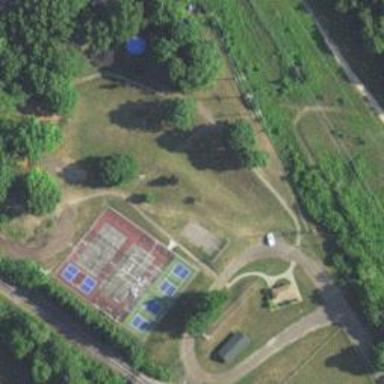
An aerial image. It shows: Recreational area with tennis and pickleball court.